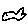
Label: fish